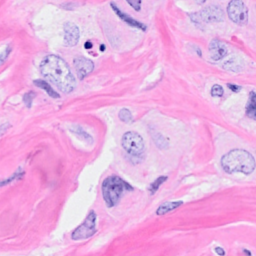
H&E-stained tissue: Breast